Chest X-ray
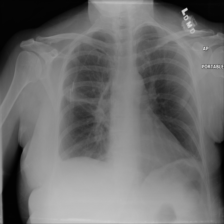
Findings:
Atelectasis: positive
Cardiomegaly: negative
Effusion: negative
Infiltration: negative
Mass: negative
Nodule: negative
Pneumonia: positive
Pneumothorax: negative
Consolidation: negative
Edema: negative
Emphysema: negative
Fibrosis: negative
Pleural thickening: negative
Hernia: negative